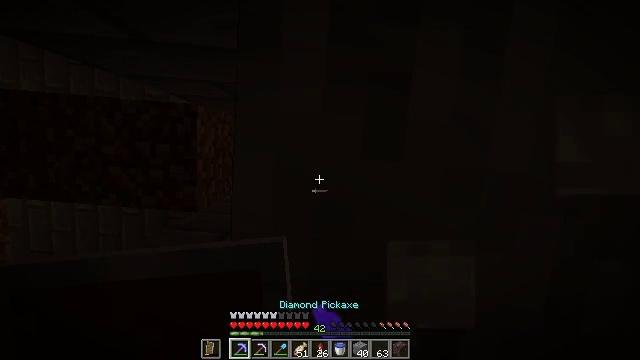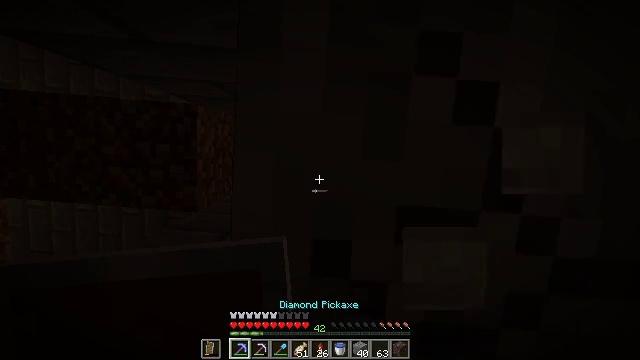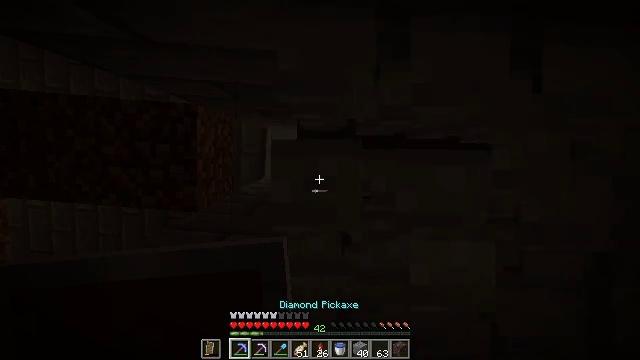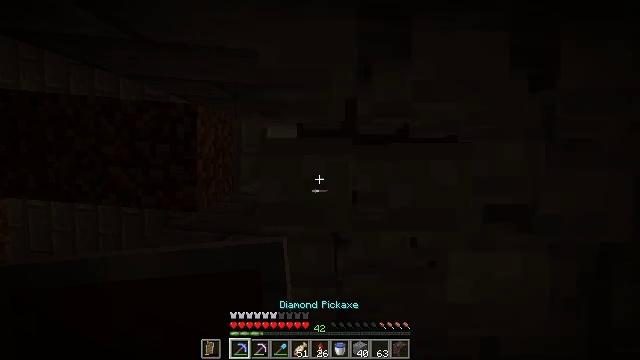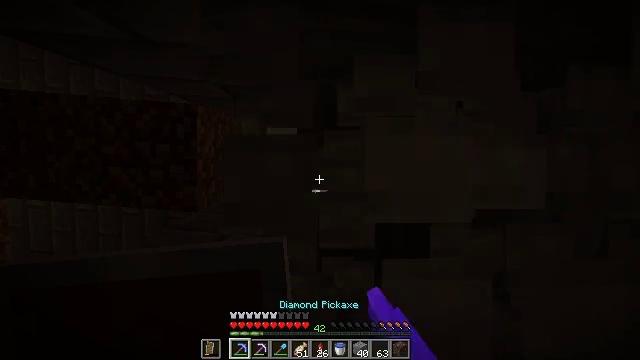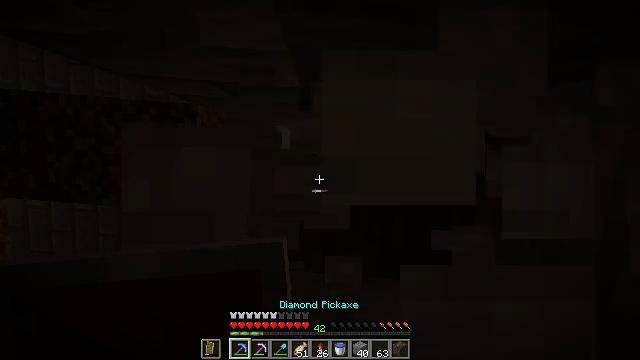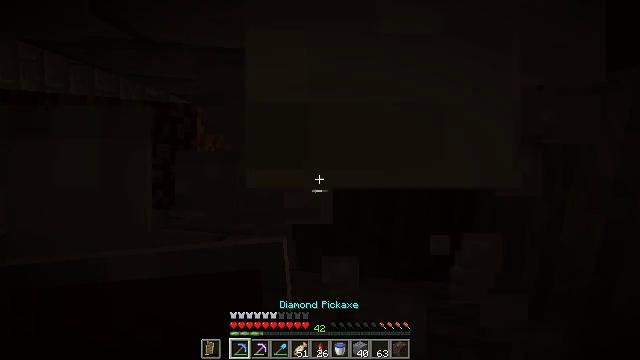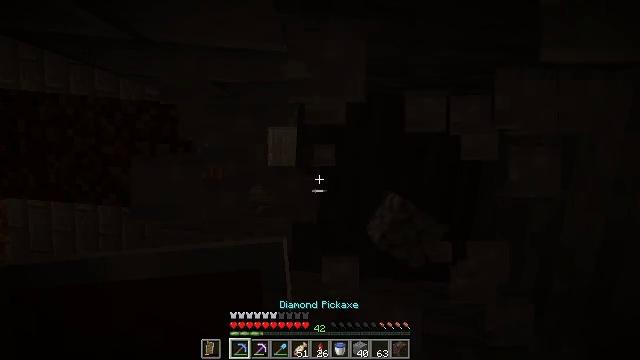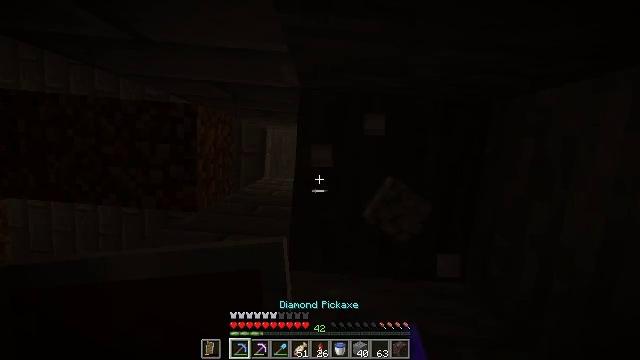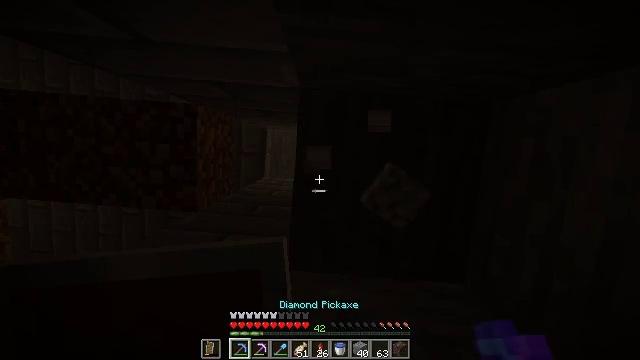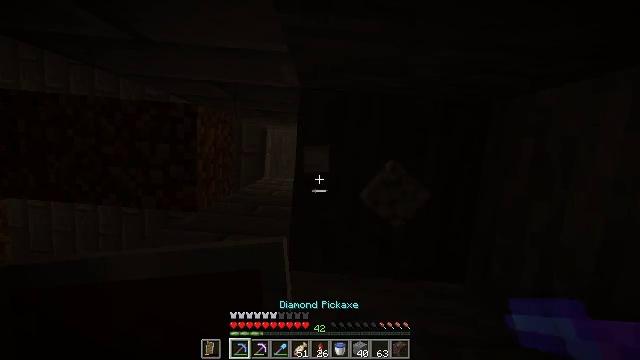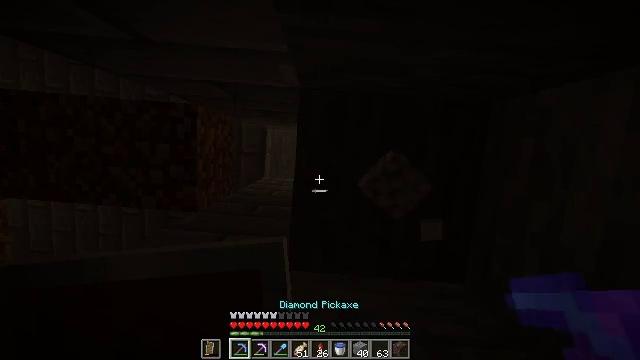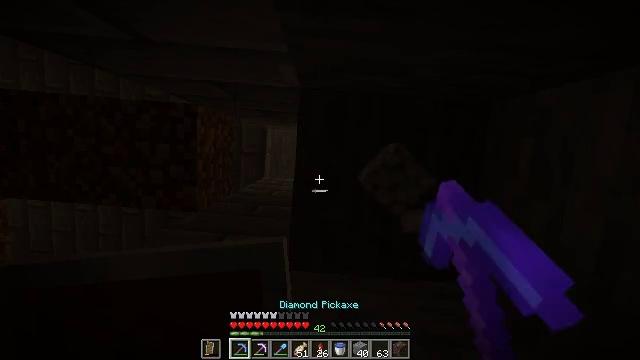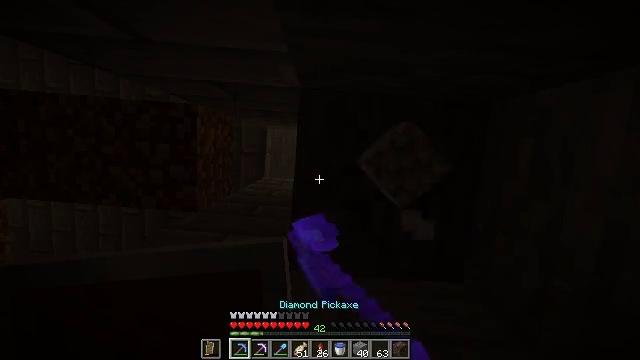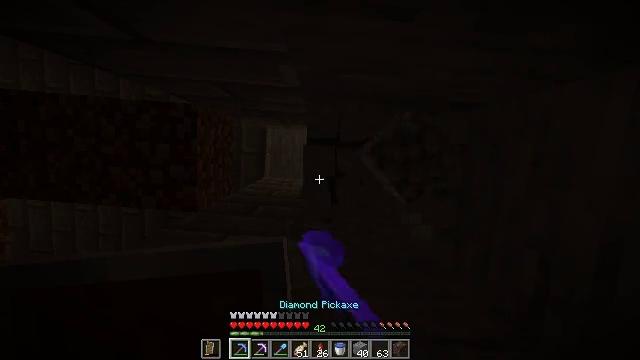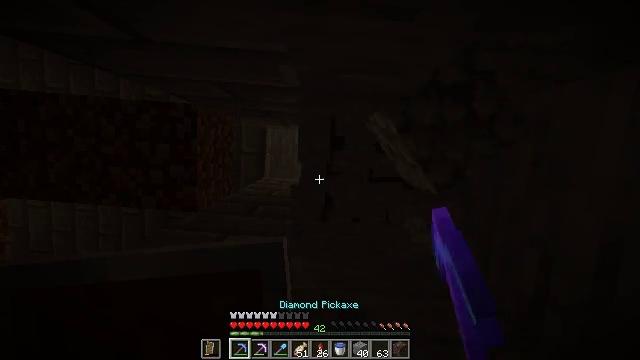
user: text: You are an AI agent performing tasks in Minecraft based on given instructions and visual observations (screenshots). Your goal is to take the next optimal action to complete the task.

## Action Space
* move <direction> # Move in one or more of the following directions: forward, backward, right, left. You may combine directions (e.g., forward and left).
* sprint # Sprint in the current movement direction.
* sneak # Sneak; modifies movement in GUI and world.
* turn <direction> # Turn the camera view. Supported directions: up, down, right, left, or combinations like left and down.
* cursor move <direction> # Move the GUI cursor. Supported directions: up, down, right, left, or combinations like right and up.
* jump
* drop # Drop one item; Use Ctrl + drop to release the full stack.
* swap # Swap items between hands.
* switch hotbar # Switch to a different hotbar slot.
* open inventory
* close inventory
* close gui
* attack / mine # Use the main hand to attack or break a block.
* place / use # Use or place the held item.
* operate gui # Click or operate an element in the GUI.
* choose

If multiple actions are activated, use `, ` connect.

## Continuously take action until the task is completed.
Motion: motion action
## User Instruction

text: Break the stone block.
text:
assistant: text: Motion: attack / mine
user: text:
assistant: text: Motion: attack / mine
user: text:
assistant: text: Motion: attack / mine
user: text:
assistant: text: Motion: attack / mine
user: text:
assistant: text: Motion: attack / mine
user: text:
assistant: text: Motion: no_op
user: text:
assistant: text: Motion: no_op
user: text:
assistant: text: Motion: no_op
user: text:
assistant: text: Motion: no_op
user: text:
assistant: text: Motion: no_op
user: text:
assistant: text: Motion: attack / mine
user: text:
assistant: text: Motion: attack / mine
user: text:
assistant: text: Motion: attack / mine
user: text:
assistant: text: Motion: attack / mine
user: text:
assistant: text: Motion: attack / mine
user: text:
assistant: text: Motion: attack / mine
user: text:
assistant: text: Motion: attack / mine
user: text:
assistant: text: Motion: attack / mine
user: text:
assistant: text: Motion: attack / mine
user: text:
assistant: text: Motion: attack / mine
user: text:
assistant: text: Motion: attack / mine
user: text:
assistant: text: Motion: attack / mine
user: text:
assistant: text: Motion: attack / mine
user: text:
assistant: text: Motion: attack / mine
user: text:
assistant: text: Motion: attack / mine
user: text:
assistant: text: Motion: attack / mine
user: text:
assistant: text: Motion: attack / mine